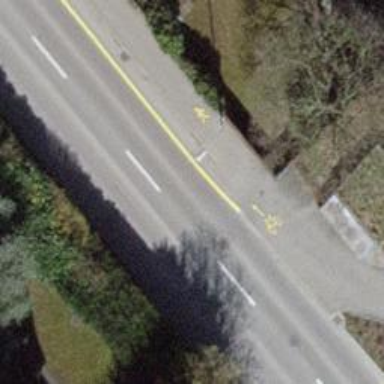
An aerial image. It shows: Asphalt sidewalk.